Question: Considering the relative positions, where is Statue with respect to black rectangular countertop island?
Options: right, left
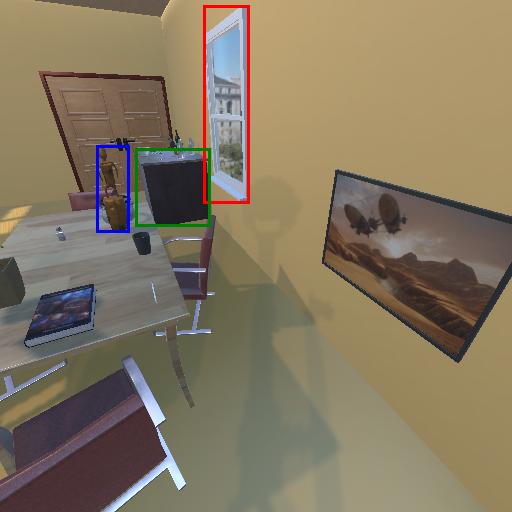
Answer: right